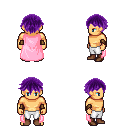
a pixel art fantasy rpg character, male body template, human, tanned skin, pink cape, white pants, purple short bangs hairstyle, cloth bracers, brown shoes, four views (front, back, left, right), 2x2 character sprite sheet, small pixel art, hard edges, no anti-aliasing